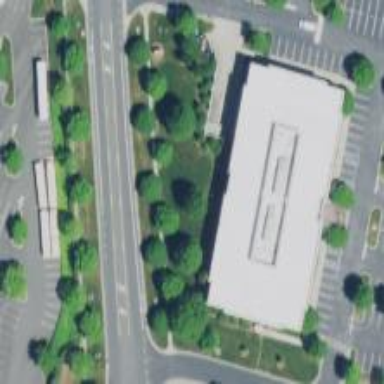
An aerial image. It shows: Commercial building.